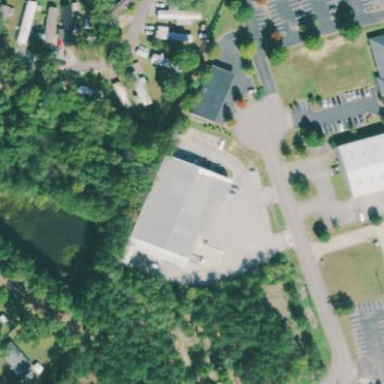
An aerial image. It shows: Commercial building.